Question: Got a question about C++ Pointer addition. If you look at the screen shot provided you can basically see I'm doing a memcpy(m_pBuf + m_iWritePtr .... and this memory pointer addition is not working as expected.
I had thought that the addition of m_pBuf + m_iWritePtr would add m_iWritePtr bytes to my memory address m_pBuf. m_pBuf is a pointer to a structure array; i.e. (T *)m_pBuf = new T[cnt] where T is a typename and cnt is the number of T objects allocated. T is, in this case a simple structure. The sizeof(T) in this case is 260.
The memcpy call is throwing a fault and I know my pointer math is wrong but I'm not 100% sure why. The memcpy is coded to, I thought, to take the base address and add some n * 260 bytes to get an offset into the buffer. NOTE: This code use to work when this was not a template implementation and T was simply a char *. Now that T is a template of some typename, the offset addition no longer works as expected.
So if you look at the screen shot below, here are the results of various calculations/references I did using the compiler's debugger/inspector and a calculator:
'''
The memory address of m_pBuf = 0x01E7E0E0
The memory address of m_pBuf[1] = 0x01E8EE04
the memory address of m_pBuf+1 = 0x01E8EE04
the memory address of m_pBuf++ = 0x01E8EBFC
the memory address of m_pBuf+260 = 0x01E7E1E4 (the calculator's result)
'''
I'm trying to understand what's going on here. The first two seem correct but I don't understand why none of these are equal. This is 32bit compiler on Windows 7-64bit.

To further explain, this is a ring buffer of type T with a size of n * T objects of storage. Here is the code:
'''
template<typename T>
bool TMsgBuffer<T>::PutMsgEx(T *pBuf, unsigned long nObjCount )
{
bool bResult = false;
unsigned long MaxWriteSize, nPutLen;
Lock();
MaxWriteSize = GetMaxWriteSize(); // this returns size of my buffer in total.
nPutLen = nObjCount * m_nObjSize; // m_nObjSize is set else where to sizeof(T)
if(nPutLen <= MaxWriteSize)
{
// easy case, no wrapping
if( m_iWritePtr + nPutLen <= m_nBufSize )
{
memcpy(m_pBuf + m_iWritePtr, pBuf, nPutLen);
m_iWritePtr += nPutLen;
}
else // need to wrap
{
m_iFirstChunkSize = m_nBufSize - m_iWritePtr;
m_iSecondChunkSize = nPutLen - m_iFirstChunkSize;
memcpy(m_pBuf + m_iWritePtr, pBuf, m_iFirstChunkSize );
memcpy(m_pBuf, pBuf + m_iFirstChunkSize, m_iSecondChunkSize );
m_iWritePtr = m_iSecondChunkSize;
}
//m_MsgCount++;
m_MsgCount+= nObjCount;
bResult = true;
}
Unlock();
return bResult;
}
'''
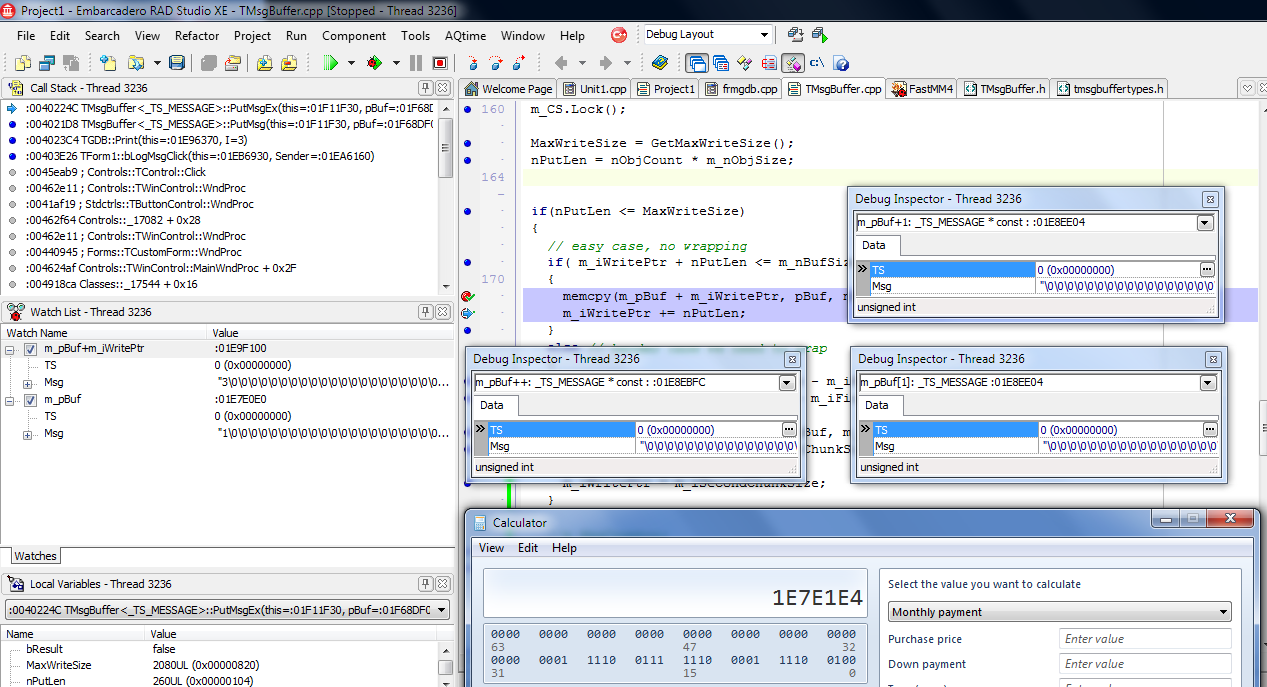
Answer: Be careful about the order of the operations. I am guessing you did the ++ first:
'''
m_pBuf++ = 0x01E8EBFC
'''
The effect of the postincrement is to , so if you printed m_pBuf i am guessing you would get 0x1E8ED00.
If you then ran
'''
m_pBuf+1 = 0x01E8EE04
'''
the new value is correct (the difference is sizeof(T) = 260)
Show the neighboring code, and be sure that you are careful regarding statements with side effects.